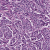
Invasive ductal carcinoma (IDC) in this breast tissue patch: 1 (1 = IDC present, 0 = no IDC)